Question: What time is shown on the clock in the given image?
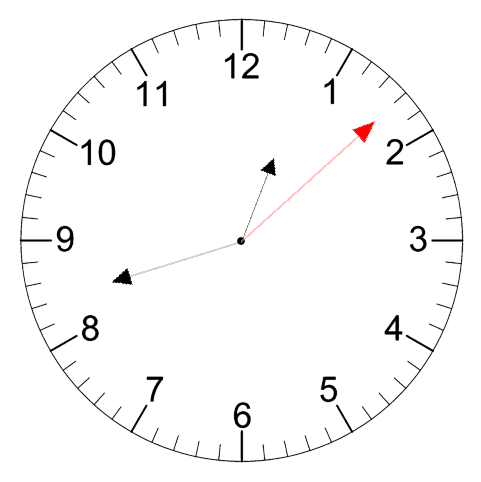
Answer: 12:42:08